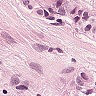
Metastatic tissue present: yes